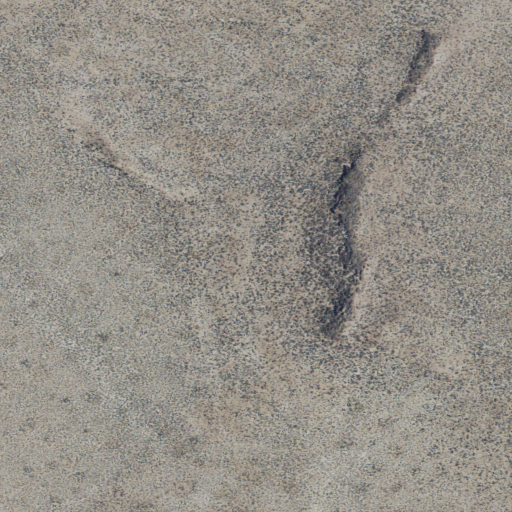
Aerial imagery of depression(s) in Oregon named Firestone Basin containing only shrub